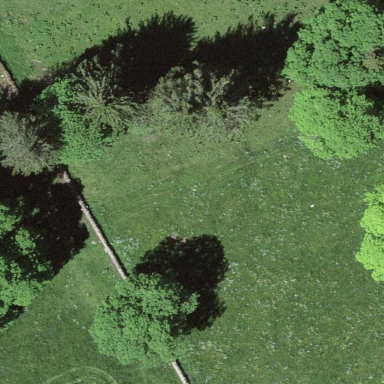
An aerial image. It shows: Mixed leaf-type forest area.